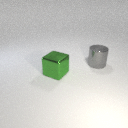
large gray metal cylinder behind large green metal cube